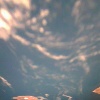
Label: water